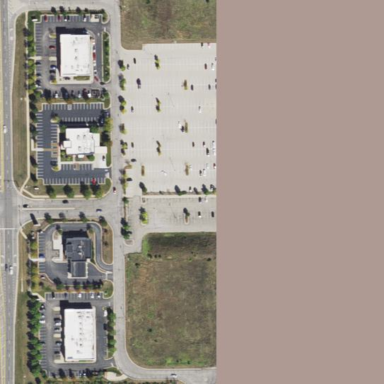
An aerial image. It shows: Commercial area.